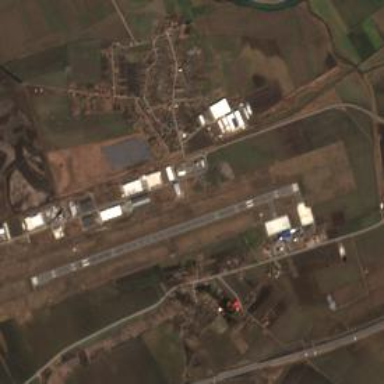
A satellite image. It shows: International public aerodrome (airport).